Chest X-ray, PA view. Patient: 56 years old, sex F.
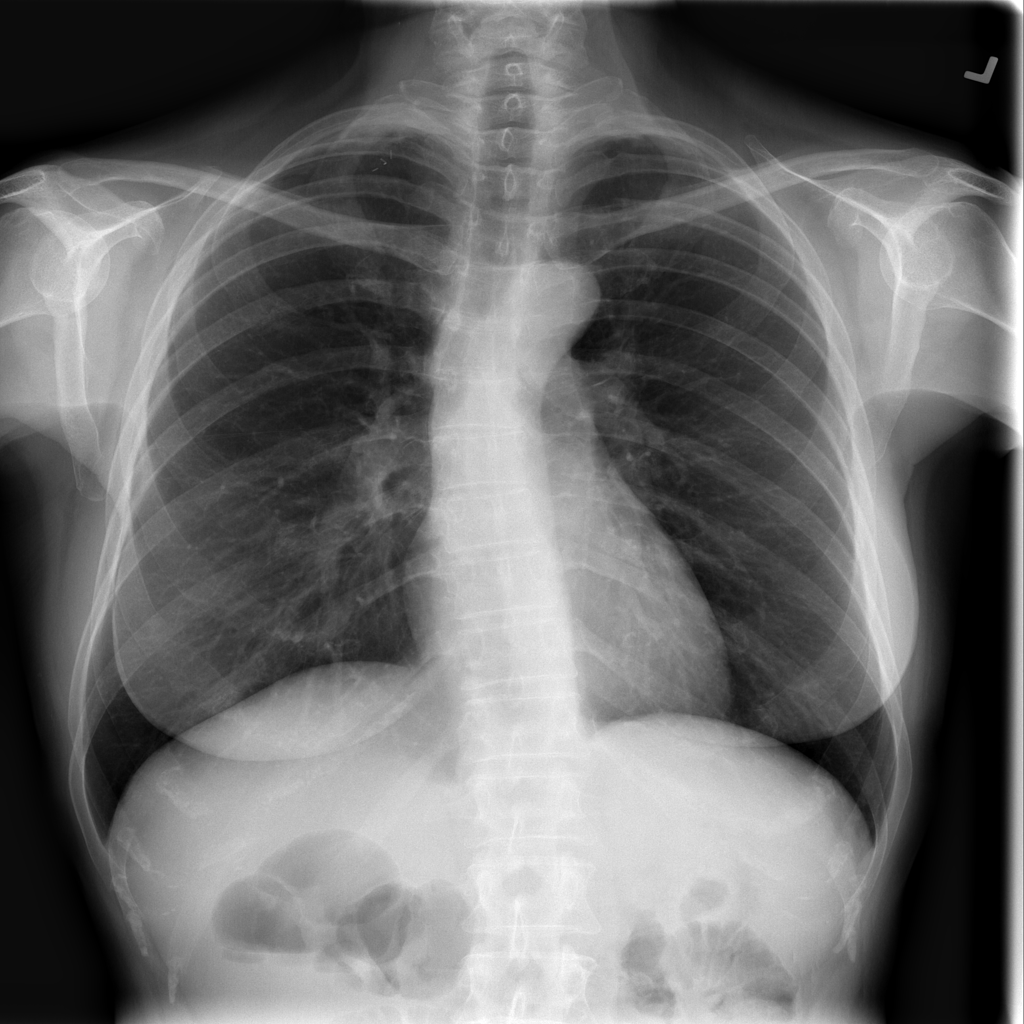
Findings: No Finding